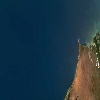
Label: water